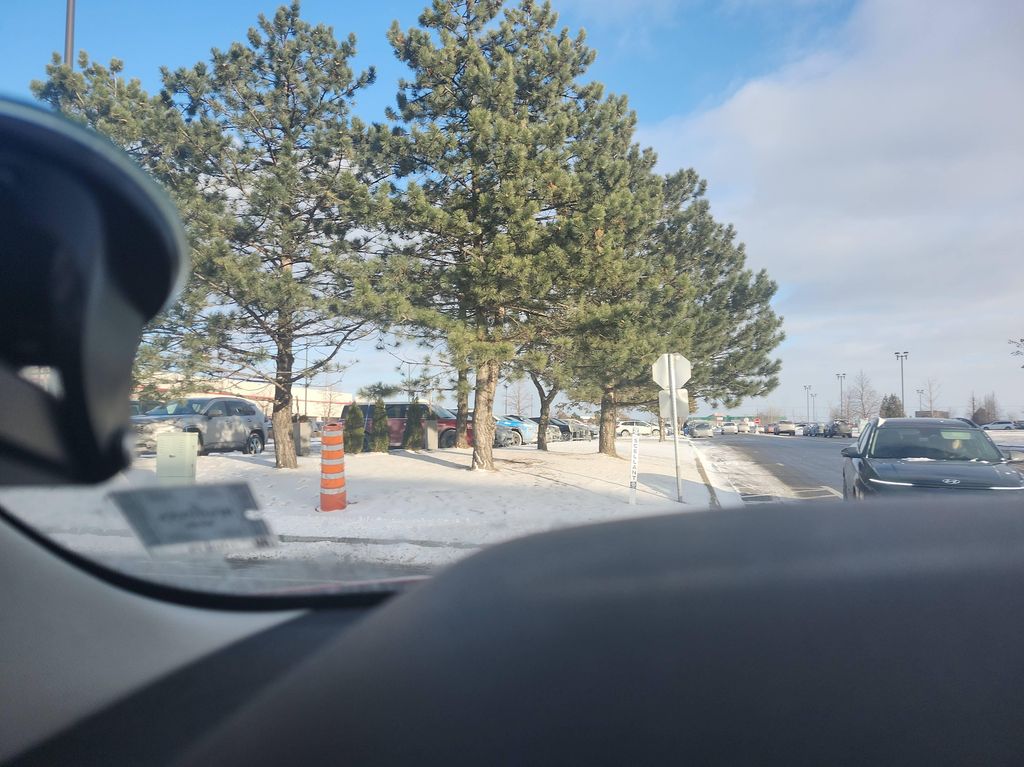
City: montreal